Question: I have a table named events. This table holds every event booked within a year. I want to create a view where I can return the info of an event occurring right now. the table contains a starttime and endtime column.
What would be the best way to accomplish this?
I already tried to use systimefrompart, getdate etc... I already am getting all events that occur today by using the column startdate:
'''
SELECT id, starttime, endtime, enddate, startdate
FROM dbo.events
WHERE (CAST(GETDATE() AS DATE) BETWEEN startdate AND enddate)
'''

I expect to get the event that is occurring right now.
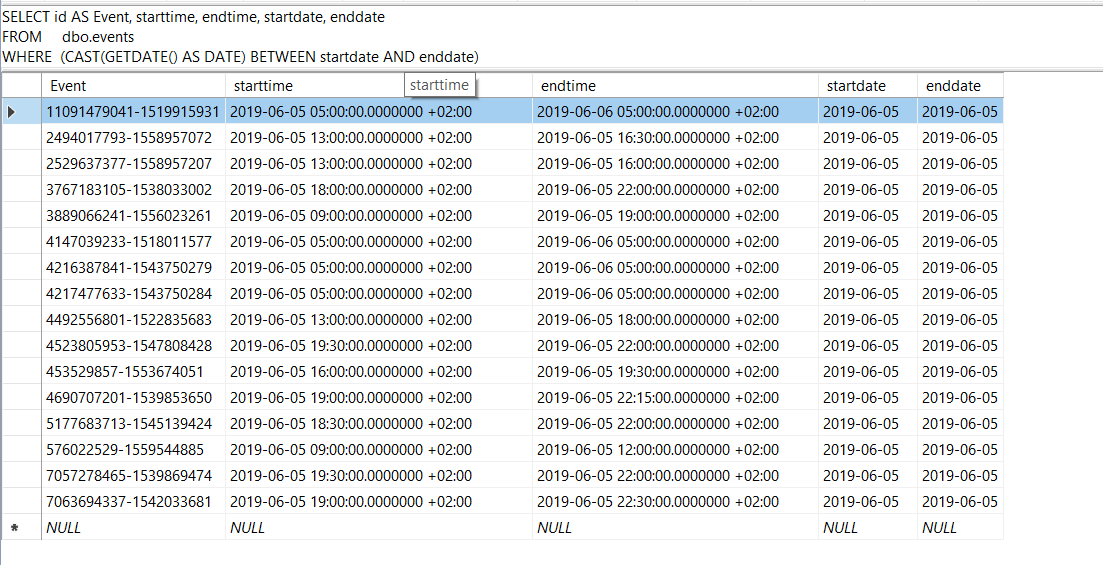
Answer: i tried a combination between the two awnsers:
the code i used is:
'''
SELECT id AS Event, starttime, endtime
FROM dbo.events
WHERE (starttime <= sysdatetimeoffset()) AND (endtime >= sysdatetimeoffset())
'''
this gives me the result i needed.
Thanx everybody